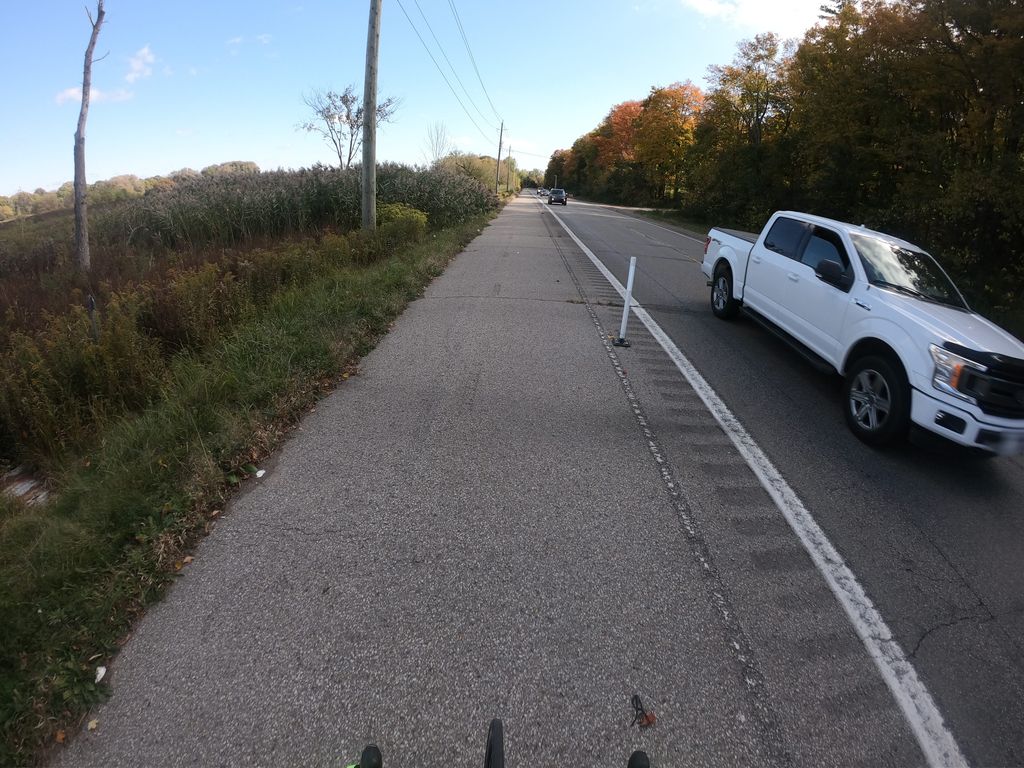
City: kitchener-waterloo